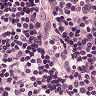
Metastatic tissue present: no